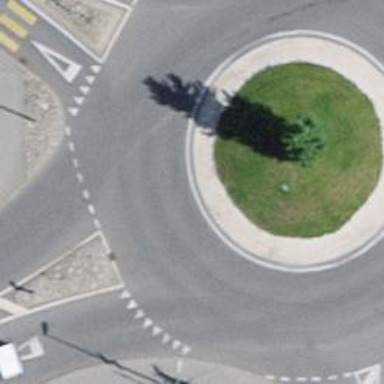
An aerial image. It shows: Unclassified road with asphalt surface leading to roundabout.